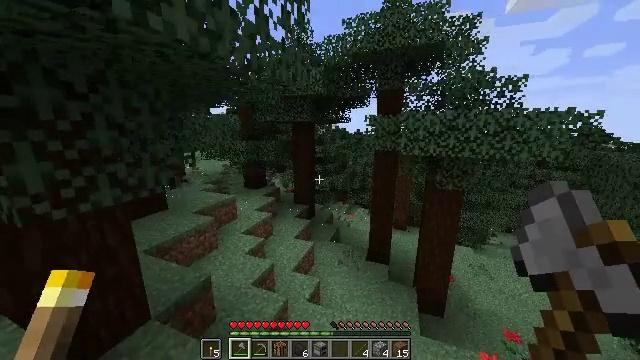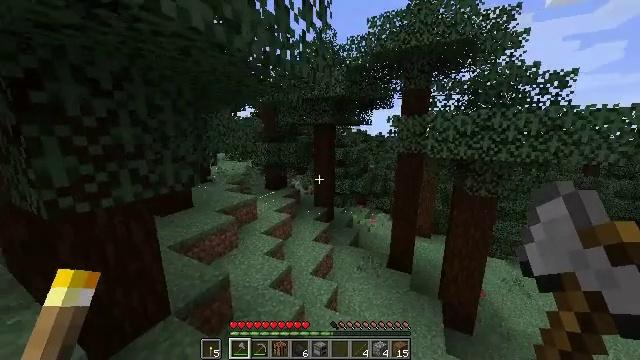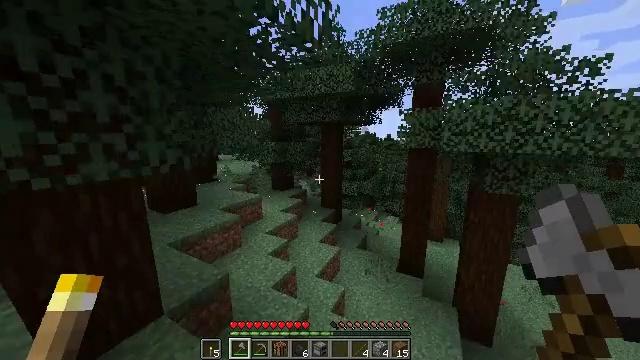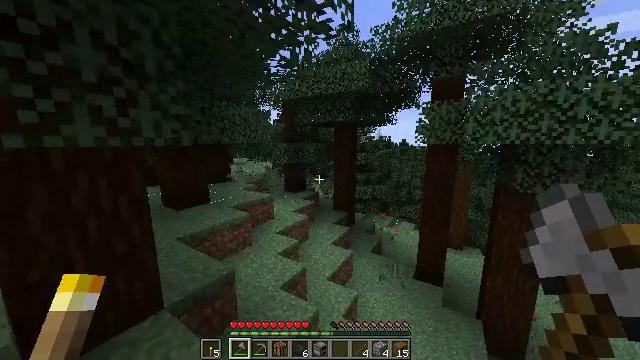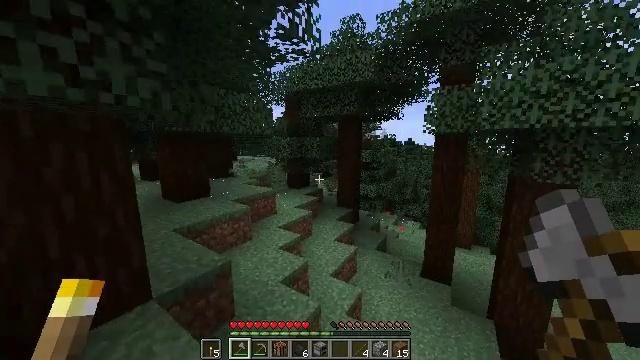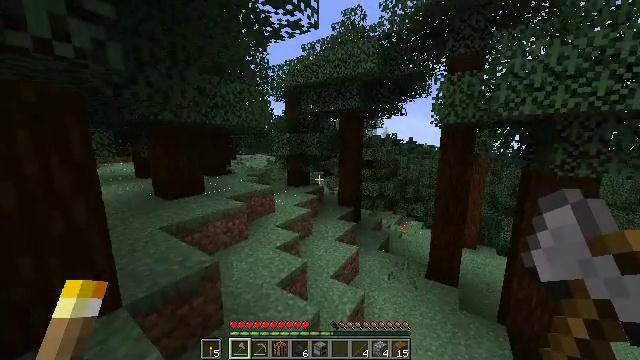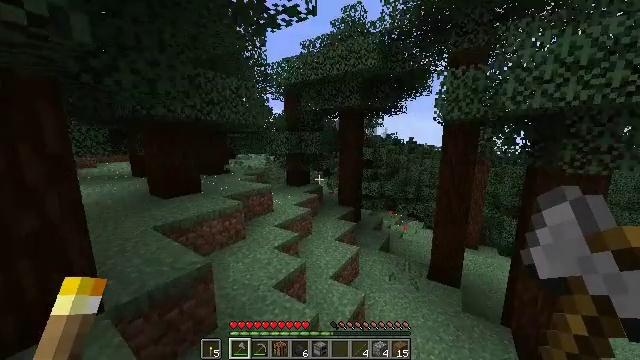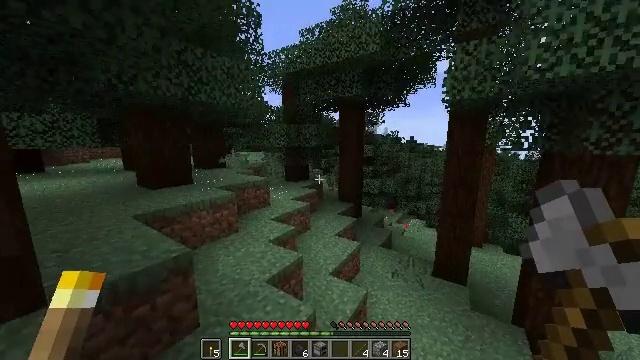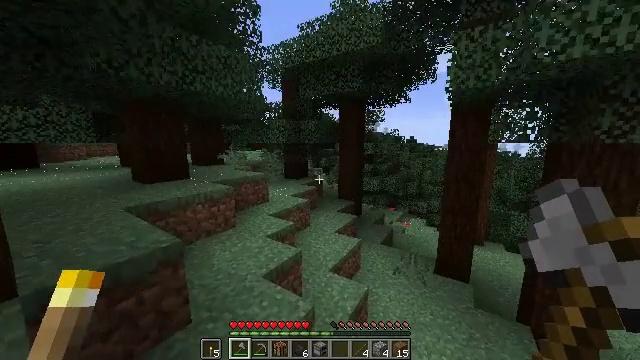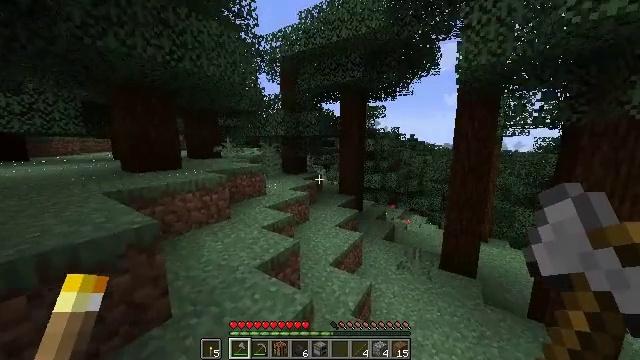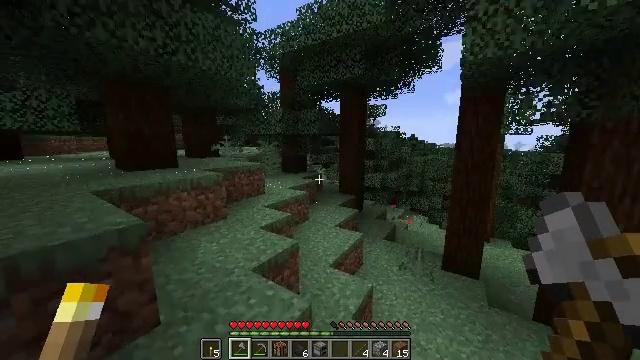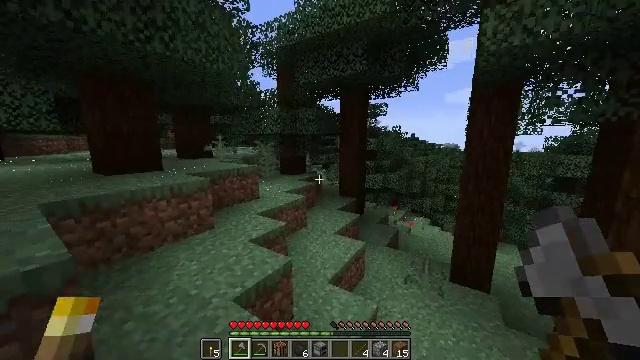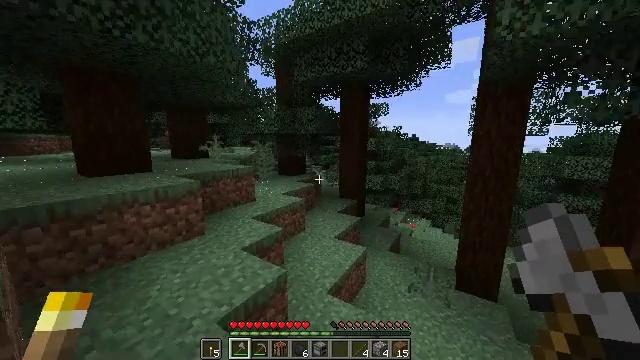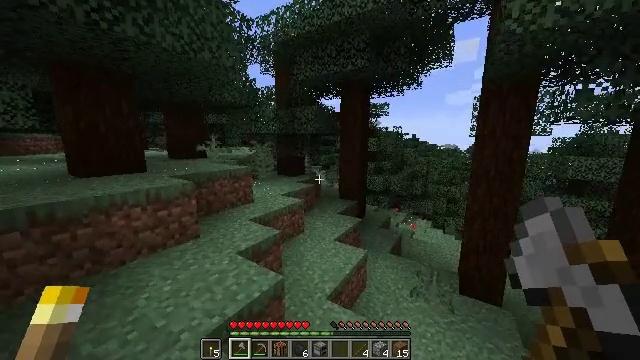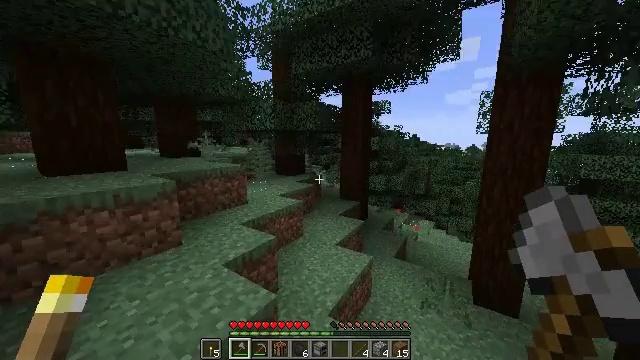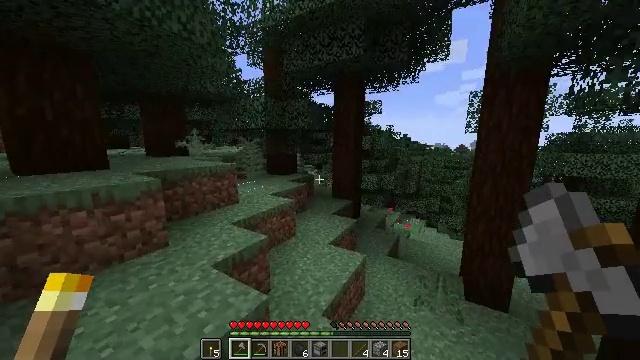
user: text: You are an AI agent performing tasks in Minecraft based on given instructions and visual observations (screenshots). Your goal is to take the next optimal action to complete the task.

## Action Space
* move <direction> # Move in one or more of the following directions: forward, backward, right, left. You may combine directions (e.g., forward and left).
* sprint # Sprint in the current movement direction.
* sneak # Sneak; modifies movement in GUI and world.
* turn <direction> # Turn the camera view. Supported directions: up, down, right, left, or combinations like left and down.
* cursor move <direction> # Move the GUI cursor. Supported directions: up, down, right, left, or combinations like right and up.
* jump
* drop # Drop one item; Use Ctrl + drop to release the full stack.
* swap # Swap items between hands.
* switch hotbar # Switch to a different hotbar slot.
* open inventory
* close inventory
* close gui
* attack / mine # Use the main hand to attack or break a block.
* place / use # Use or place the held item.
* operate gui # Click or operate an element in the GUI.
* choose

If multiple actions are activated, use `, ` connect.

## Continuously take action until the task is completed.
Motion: motion action
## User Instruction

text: Hunt animals.
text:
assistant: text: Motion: move forward, sprint, turn left
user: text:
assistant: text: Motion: move forward, sprint, turn left
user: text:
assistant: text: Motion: move forward, sprint, turn left and up
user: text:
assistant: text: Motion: move forward, sprint, turn left
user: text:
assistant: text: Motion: move forward, sprint
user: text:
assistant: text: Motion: move forward, sprint
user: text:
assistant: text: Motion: move forward, sprint
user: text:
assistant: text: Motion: move forward, sprint
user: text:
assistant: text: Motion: move forward, sprint
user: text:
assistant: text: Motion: move forward, sprint
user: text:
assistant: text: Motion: move forward, sprint
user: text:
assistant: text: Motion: move forward, sprint
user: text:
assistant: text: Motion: move forward, sprint
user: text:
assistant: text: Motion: move forward, sprint
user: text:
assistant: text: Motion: move forward, sprint, turn right
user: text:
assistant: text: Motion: move forward, sprint, turn right and down, jump
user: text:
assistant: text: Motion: move forward, sprint, turn right, jump
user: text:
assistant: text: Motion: move forward, sprint, jump
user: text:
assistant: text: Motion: move forward, sprint, jump
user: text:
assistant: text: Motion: move forward, sprint
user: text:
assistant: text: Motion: move forward and move left, sprint
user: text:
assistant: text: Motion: move forward and move left, sprint
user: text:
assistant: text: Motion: move forward and move left, sprint
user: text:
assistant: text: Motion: move forward and move left, sprint
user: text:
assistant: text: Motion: move forward and move left, sprint, turn right
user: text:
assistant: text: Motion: move forward and move left, sprint, turn right
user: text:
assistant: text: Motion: move forward and move left, sprint, turn right
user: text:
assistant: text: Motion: move forward, sprint, turn right
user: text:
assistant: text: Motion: move forward, sprint
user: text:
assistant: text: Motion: move forward, sprint